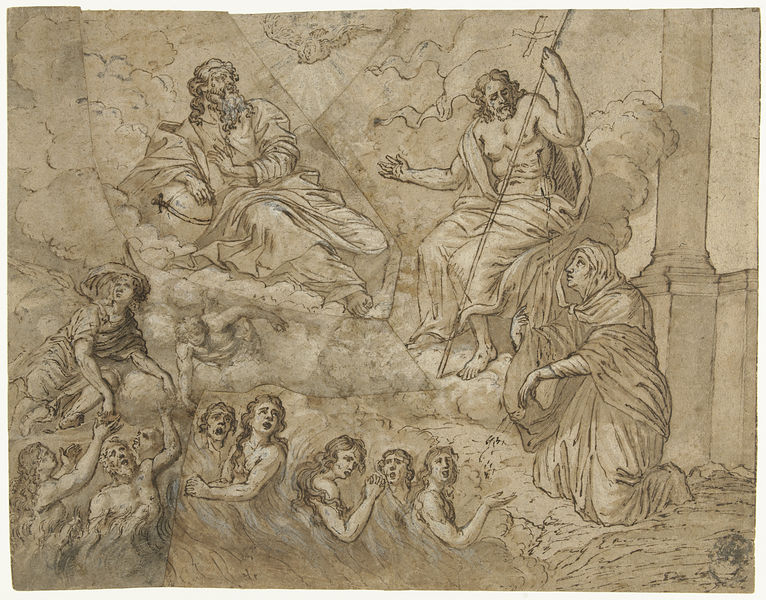
Titel: Maria als voorspraak voor zielen in het vagevuur, bij de heilige Drieëenheid
Künstler: Cornelis (I) Schut
Standort: Amsterdam
Institution: Rijksmuseum
Schlagwörter: feuer, gott, himmel, mann, vogel, wasser, wolken, frauen, menschen, sitzen, braun, frau, kleid, männer, säule, zeichnung, malerei, falten, taube, erde, sonne, gewand, haare, mantel, sitzend, kind, personen, engel, stab, fahne, flagge, figuren, kreuz, radierung, knien, beten, jesus, fegefeuer, hölle, flehen, bettler, heilige, maria, betend, bitten, dreifaltigkeit, gottvater, bittend, flehend, heilige geist, schöpfer, männern, fegefeuewr